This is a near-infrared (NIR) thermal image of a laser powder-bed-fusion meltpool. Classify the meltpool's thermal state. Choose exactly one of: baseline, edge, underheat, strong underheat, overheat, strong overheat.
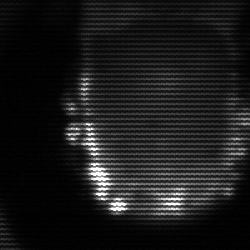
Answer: baseline